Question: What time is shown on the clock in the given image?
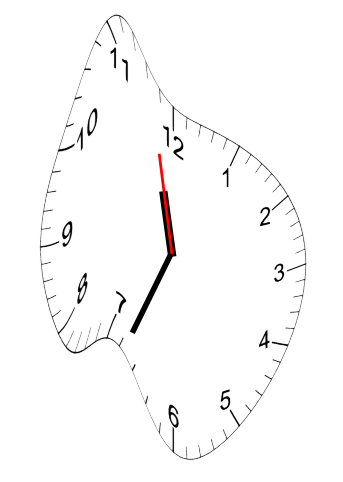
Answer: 11:33:58